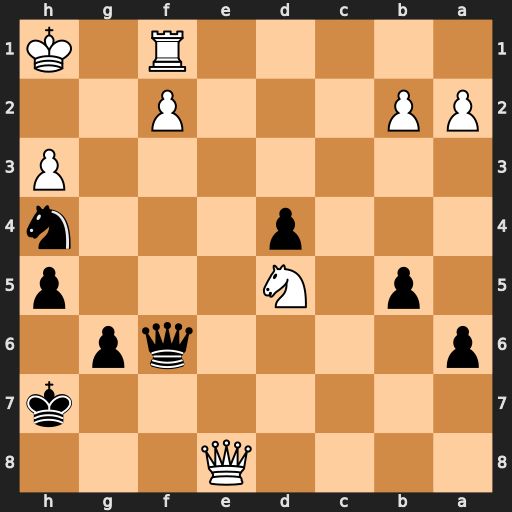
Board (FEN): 4Q3/7k/p4qp1/1p1N3p/3p3n/7P/PP3P2/5R1K
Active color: b
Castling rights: -
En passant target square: -
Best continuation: Qf3+ Kg1 Qg2#